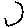
Label: moon